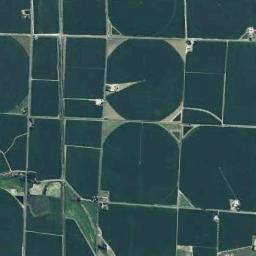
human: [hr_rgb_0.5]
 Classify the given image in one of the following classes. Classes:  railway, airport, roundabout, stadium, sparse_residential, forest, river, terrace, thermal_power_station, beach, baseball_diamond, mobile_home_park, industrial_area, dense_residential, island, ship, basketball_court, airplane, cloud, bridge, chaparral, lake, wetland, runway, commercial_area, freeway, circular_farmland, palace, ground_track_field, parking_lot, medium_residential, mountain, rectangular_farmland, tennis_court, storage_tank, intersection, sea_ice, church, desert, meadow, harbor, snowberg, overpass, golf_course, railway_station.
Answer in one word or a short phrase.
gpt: circular_farmland